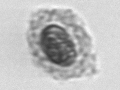
Label: Emiliania_huxleyi